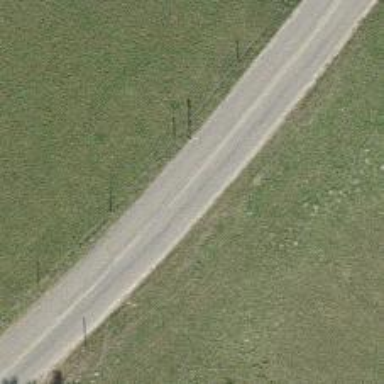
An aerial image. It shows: Unclassified road.